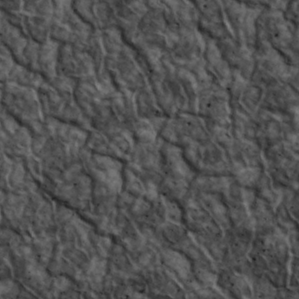
Label: non_frost